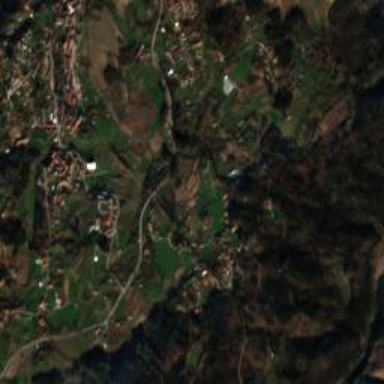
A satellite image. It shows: Small hamlet.